Question:
Hello, Everone. I've been trying to Upload above(image) use case. I know it is very easy when we have a single file. but now the scenario is different it consists of an array of objects with the file.
Now my question is how can I render the formdata object with the array of objects where each object consists of a file. For dynamic form, I used angular reactive forms. Can anyone please suggest me how can send whole data to the backed with the single click on save button.
For backend I used Springmvc.
Thanks in advance.
FullSource code availabe on my Github : <URL>
multi-files-upload.component.html
'''
<div class="container-fluid">
<section class="content">
<div id="main-form-content">
<form [formGroup]="documentGrp" (ngSubmit)="OnSubmit(documentGrp.value)" #uploadDocumentsForm="ngForm" ngNativeValidate>
<div class="box box-solid box-primary">
<div class="box-body" formArrayName="items">
<h2 class="page-header text-blue ">
<i class="fa fa-files-o"></i> Upload Documents
</h2>
<div class="row">
<div class="col-sm-12">
<div *ngFor="let item of items.controls; let i = index;">
<div [formGroupName]="i">
<table id="tbl-upload" class="table table-bordered">
<tbody>
<tr *ngIf="i==0" class="active">
<th>Document Name</th>
<th>Document Description</th>
<th>Document File</th>
<th>&nbsp;</th>
</tr>
<tr>
<td>
<div class="form-group required">
<input type="text" class="form-control" name="doc_name" formControlName="doc_name" placeholder="Enter document Category"
required="">
<div class="help-block"></div>
</div>
</td>
<td>
<div class="form-group ">
<input type="text" class="form-control" name="doc_description" formControlName="doc_description" maxlength="100" placeholder="Enter document related descriptions"
required="">
<div class="help-block"></div>
</div>
</td>
<td>
<div class="form-group required">
<input type="file" name="admission_docs_path" title="Browse Document" (change)="fileSelectionEvent($event)" required="">
<div class="help-block"></div>
</div>
</td>
<td class="remove" *ngIf=" i!=0 ">
<a title="Remove" (click)="removeItem(i)" class="fa fa-minus-square fa-lg text-red"></a>
</td>
</tr>
</tbody>
</table>
</div>
</div>
<div class="pull-right">
<a class="btn btn-sm btn-success" title="Add More" style="" (click)="addItem()">
<i class="fa fa-plus-square"></i>&nbsp; Add More</a>
</div>
</div>
<!--./col-->
</div>
<!--./row-->
</div>
<!--./box-body-->
<div class="box-footer" style="align-content: center">
<button type="submit" class="btn btn-primary pull-right">Save</button>
</div>
</div>
</form>
</div>
</section>
</div>
'''
multi-files-upload.component.ts
'''
import { Component, OnInit, Renderer } from '@angular/core';
import { FormBuilder, FormGroup, Validators, FormArray, FormControl, NgForm } from '@angular/forms';
import { MultifilesService } from './multifiles.service'
@Component({
selector: 'app-multi-files-upload',
templateUrl: './multi-files-upload.component.html',
styleUrls: ['./multi-files-upload.component.css']
})
export class MultiFilesUploadComponent implements OnInit {
constructor(private renderer: Renderer,
private formBuilder: FormBuilder,
private multifilesService: MultifilesService
) { }
public documentGrp: FormGroup;
ngOnInit() {
this.documentGrp = this.formBuilder.group({
doc_name: '',
doc_description: '',
documentFile: File,
items: this.formBuilder.array([this.createUploadDocuments()])
});
}
public doc_name = "";
public doc_description = "";
public documentFile: File;
createUploadDocuments(): FormGroup {
return this.formBuilder.group({
doc_name: '',
doc_description: '',
documentFile: File,
});
}
get items(): FormArray {
return this.documentGrp.get('items') as FormArray;
};
addItem(): void {
this.items.insert(0, this.createUploadDocuments())
}
removeItem(index: number) {
this.items.removeAt(index);
}
public fileSelectionEvent(fileInput: any) {
if (fileInput.target.files && fileInput.target.files[0]) {
var reader = new FileReader();
reader.onload = (event: any) => {
}
this.documentFile = (fileInput.target.files[0]);
console.log("the document is" + JSON.stringify(fileInput.target.files[0].name));
reader.readAsDataURL(fileInput.target.files[0]);
}
}
public OnSubmit(formValue: any) {
let total_form: FormData[] = [];
console.log(formValue.items)
formValue.items.forEach(element => {
let upl_fom: FormData = new FormData();
console.log("each element is", element);
upl_fom.append('document_category', element.doc_name);
upl_fom.append('document_details', element.doc_description);
upl_fom.append('document_file', element.documentFile);
total_form.push(upl_fom);
});
this.multifilesService.saveFiles(total_form).subscribe(data => {
console.log("result is ", data)
})
}
}
'''
Multifiles.service.ts
'''
import { Injectable } from '@angular/core';
import { HttpClient,HttpHeaders } from '@angular/common/http';
@Injectable({
providedIn: 'root'
})
export class MultifilesService {
constructor( private http: HttpClient) { }
saveFiles(total_form)
{
return this.http.post("http://localhost:8181/uploadFiles",total_form);
}
}
'''
UploadController.java
'''
@PostMapping("uploadFiles")
public String uploadMultiFiles(HttpServletRequest request)
{
System.out.println("hitting uploadFiles");
Enumeration e =request.getParameterNames();
while(e.hasMoreElements())
{
System.out.println(e.nextElement());
}
MultipartHttpServletRequest multiPartRequest = new DefaultMultipartHttpServletRequest(request);
try {
multiPartRequest = (MultipartHttpServletRequest) request;
multiPartRequest.getParameterMap();
//multipartRequest.
Iterator < String > it = multiPartRequest.getFileNames();
int i = 1;
while (it.hasNext()) {
MultipartFile multipart = multiPartRequest.getFile(it.next());
System.out.println("File name is "+multipart.getOriginalFilename());
}
}catch(Exception ex) {
}
return "uploaded ";
}
'''
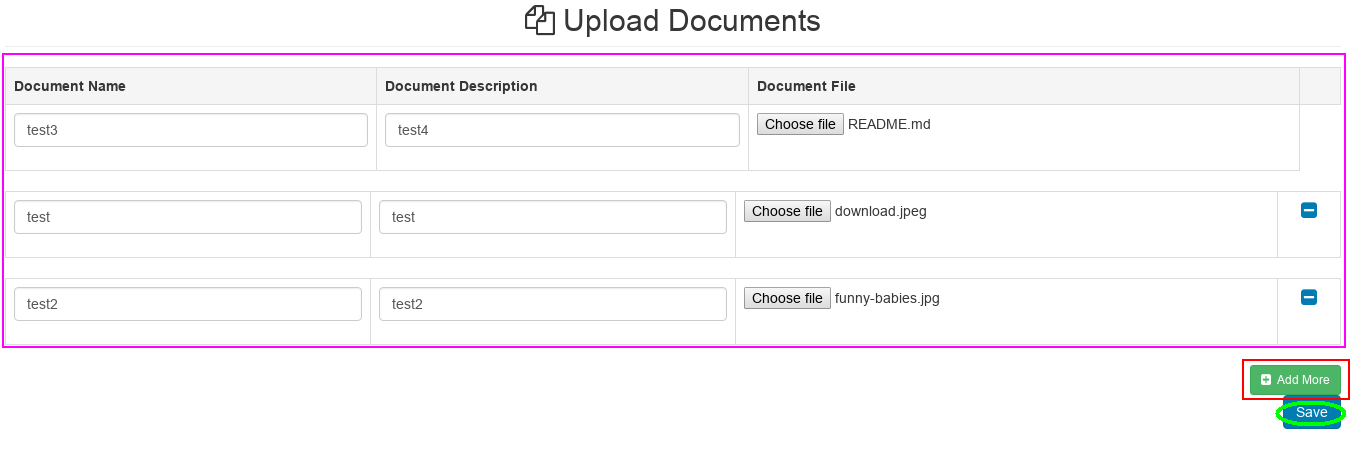
Answer: After trying with different scenarios to rendering the formdata object, I succeed in one scenario.
GitHub Link: <URL>
Updated files
multi-files-upload.component.html
'''
<div class="container-fluid">
<section class="content">
<div id="main-form-content">
<form [formGroup]="documentGrp" (ngSubmit)="OnSubmit(documentGrp.value)" #uploadDocumentsForm="ngForm" ngNativeValidate>
<div class="box box-solid box-primary">
<div class="box-body" formArrayName="items">
<h2 class="page-header text-blue ">
<i class="fa fa-files-o"></i> Upload Documents
</h2>
<div class="row">
<div class="col-sm-12">
<div *ngFor="let item of items.controls; let i = index;">
<div [formGroupName]="i">
<table id="tbl-upload" class="table table-bordered">
<tbody>
<tr *ngIf="i==0" class="active">
<th>Document Name</th>
<th>Document Description</th>
<th>Document File</th>
<th>&nbsp;</th>
</tr>
<tr>
<td>
<div class="form-group required">
<input type="text" class="form-control" name="doc_name" formControlName="doc_name" placeholder="Enter document Category"
required="">
<div class="help-block"></div>
</div>
</td>
<td>
<div class="form-group ">
<input type="text" class="form-control" name="doc_description" formControlName="doc_description" maxlength="100" placeholder="Enter document related descriptions"
required="">
<div class="help-block"></div>
</div>
</td>
<td>
<div class="form-group required">
<input type="file" title="Browse Document" (change)="fileSelectionEvent($event,i)" required="">
<div class="help-block"></div>
</div>
</td>
<td class="remove" *ngIf=" i!=0 ">
<a title="Remove" (click)="removeItem(i)" class="fa fa-minus-square fa-lg text-red"></a>
</td>
</tr>
</tbody>
</table>
</div>
</div>
<div class="pull-right">
<button type="submit" class="btn btn-sm btn-success" title="Add More" style="" (click)="addItem()">Add More</button>
</div>
</div>
<!--./col-->
</div>
<!--./row-->
</div>
<!--./box-body-->
<div class="box-footer" style="align-content: center">
<button type="submit" class="btn btn-primary pull-right">Save</button>
</div>
</div>
</form>
</div>
</section>
</div>
'''
multi-files-upload.component.ts
'''
import { Component, OnInit, Renderer, ViewChild } from '@angular/core';
import { FormBuilder, FormGroup, Validators, FormArray, FormControl, NgForm } from '@angular/forms';
import { MultifilesService } from './multifiles.service'
@Component({
selector: 'app-multi-files-upload',
templateUrl: './multi-files-upload.component.html',
styleUrls: ['./multi-files-upload.component.css']
})
export class MultiFilesUploadComponent implements OnInit {
constructor(private renderer: Renderer,
private formBuilder: FormBuilder,
private multifilesService: MultifilesService
) { }
public documentGrp: FormGroup;
public totalfiles: Array<File> =[];
public totalFileName = [];
public lengthCheckToaddMore =0;
ngOnInit() {
this.documentGrp = this.formBuilder.group({
doc_name: '',
doc_description: '',
documentFile:new FormControl(File),
items: this.formBuilder.array([this.createUploadDocuments()])
});
}
createUploadDocuments(): FormGroup {
return this.formBuilder.group({
doc_name: '',
doc_description: '',
documentFile : File
});
}
get items(): FormArray {
return this.documentGrp.get('items') as FormArray;
};
addItem(): void {
//console.log("length is ",this.totalfiles.length);
//console.log("lengthCheckToaddMore ", this.lengthCheckToaddMore);
if(this.totalfiles.length!=0)
if( this.items.value[0].doc_name != "" && this.items.value[0].doc_description != "" && ((this.lengthCheckToaddMore) === (this.totalfiles.length)) )
{
this.items.insert(0, this.createUploadDocuments())
this.lengthCheckToaddMore=this.lengthCheckToaddMore+1;
}
}
removeItem(index: number) {
this.totalfiles.splice(index);
this.totalFileName.splice(index);
this.items.removeAt(index);
this.lengthCheckToaddMore=this.lengthCheckToaddMore-1;
// console.log("name are ",this.totalFileName);
}
public fileSelectionEvent(fileInput: any,oldIndex) {
//console.log("oldIndex is ", oldIndex);
if (fileInput.target.files && fileInput.target.files[0]) {
var reader = new FileReader();
reader.onload = (event: any) => {
}
if(oldIndex==0)
{
this.totalfiles.unshift((fileInput.target.files[0]))
this.totalFileName.unshift(fileInput.target.files[0].name)
}
else
{
this.totalfiles[oldIndex]=(fileInput.target.files[0]);
this.totalFileName[oldIndex]=fileInput.target.files[0].name
}
reader.readAsDataURL(fileInput.target.files[0]);
}
if(this.totalfiles.length == 1)
{
this.lengthCheckToaddMore=1;
}
}
public OnSubmit(formValue: any) {
let main_form: FormData = new FormData();
for(let j=0;j<this.totalfiles.length; j++)
{
console.log("the values is ",<File>this.totalfiles[j]);
console.log("the name is ",this.totalFileName[j]);
main_form.append(this.totalFileName[j],<File>this.totalfiles[j])
}
console.log(formValue.items)
//reverseFileNames=this.totalFileName.reverse();
let AllFilesObj= []
formValue.items.forEach((element, index) => {
console.log("index is ",index);
console.log("element is ", element);
let eachObj=
{
'doc_name' : element.doc_name,
'doc_description' : element.doc_description,
'file_name' : this.totalFileName[index]
}
AllFilesObj.push(eachObj);
});
//console.log("the Array data is ",AllFilesObj);
main_form.append("fileInfo",JSON.stringify(AllFilesObj))
this.multifilesService.saveFiles(main_form).subscribe(data => {
//console.log("result is ", data)
})
}
}
'''
Multifiles.service.ts
'''
same code already in the question section.
'''
MultiFileController.java
'''
@PostMapping("uploadFiles")
public String uploadMultiFiles(HttpServletRequest request)
{
System.out.println("hitting uploadFiles");
//System.out.println("data is "+ upladeedFiles);
List documentList= new ArrayList<>();
//System.out.println(request.getParameter("fileInfo"));
JSONArray jsonArray = new JSONArray(request.getParameter("fileInfo"));
for (int i = 0; i < jsonArray.length(); i++)
{
JSONObject jsonObj = jsonArray.getJSONObject(i);
documentList.add(jsonObj);
System.out.println("index "+ i +" -- "+jsonObj);
}
MultipartHttpServletRequest multiPartRequest = new DefaultMultipartHttpServletRequest(request);
try {
multiPartRequest = (MultipartHttpServletRequest) request;
multiPartRequest.getParameterMap();
Iterator<String> itr = multiPartRequest.getFileNames();
while (itr.hasNext()) {
MultipartFile mFile = multiPartRequest.getFile(itr.next());
System.out.println("FileName is "+mFile.getOriginalFilename());
// Do something with the mfile based on your requirement
}
} catch (Exception e) {
e.printStackTrace();
}
return "uploaded ";
}
'''
If you don't understand the code please fork it to your repository then clone and debug with console logs then you can clearly understand the code. Thanks